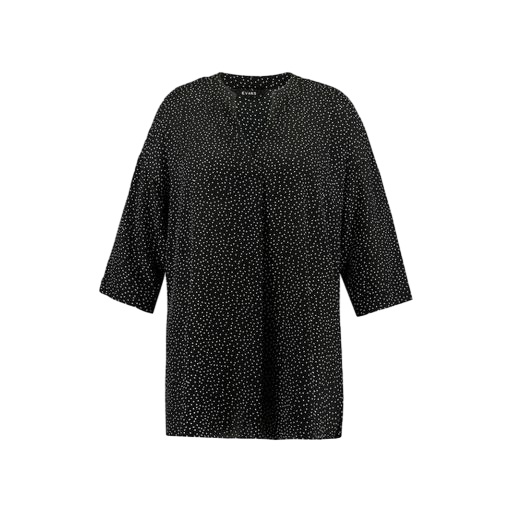
black plus size printed t-shirt only macy, black long-sleeved polka-dot print, black petite printed top only macy, white background